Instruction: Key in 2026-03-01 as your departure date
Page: home
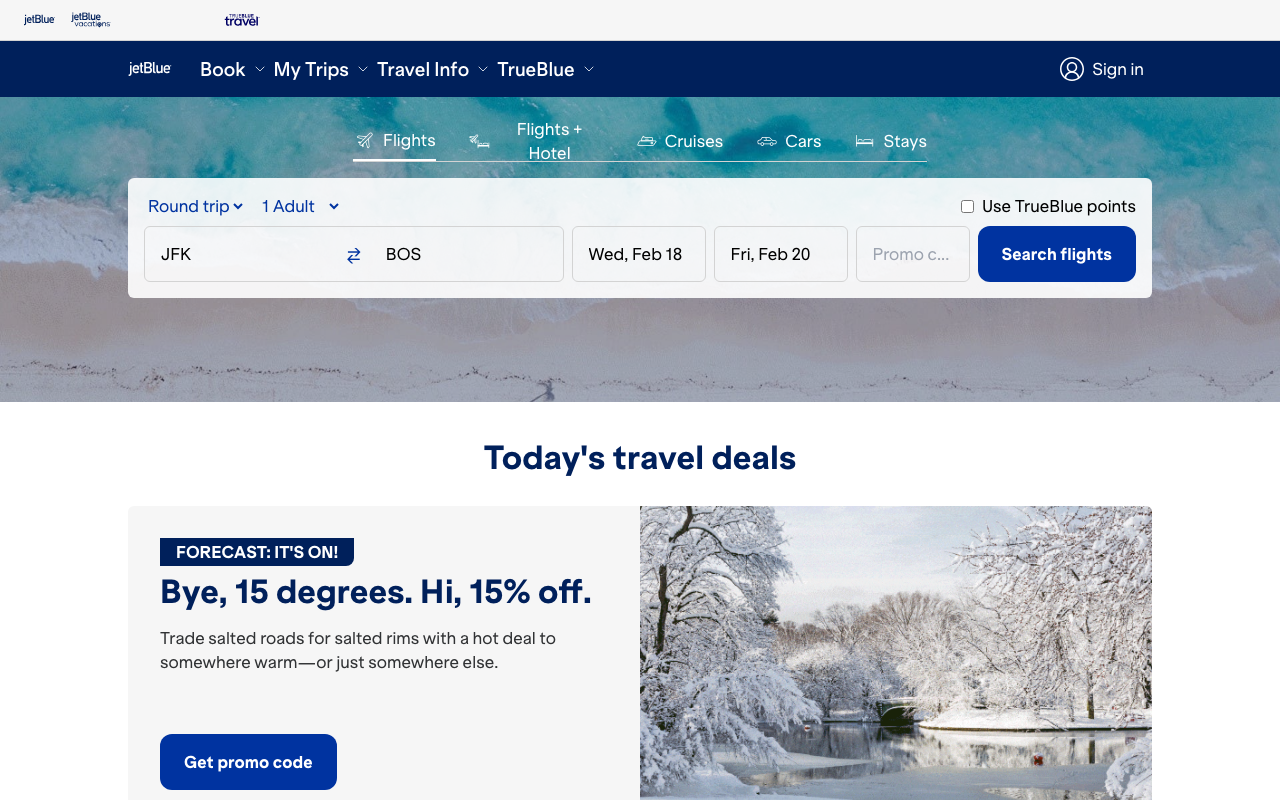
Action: type